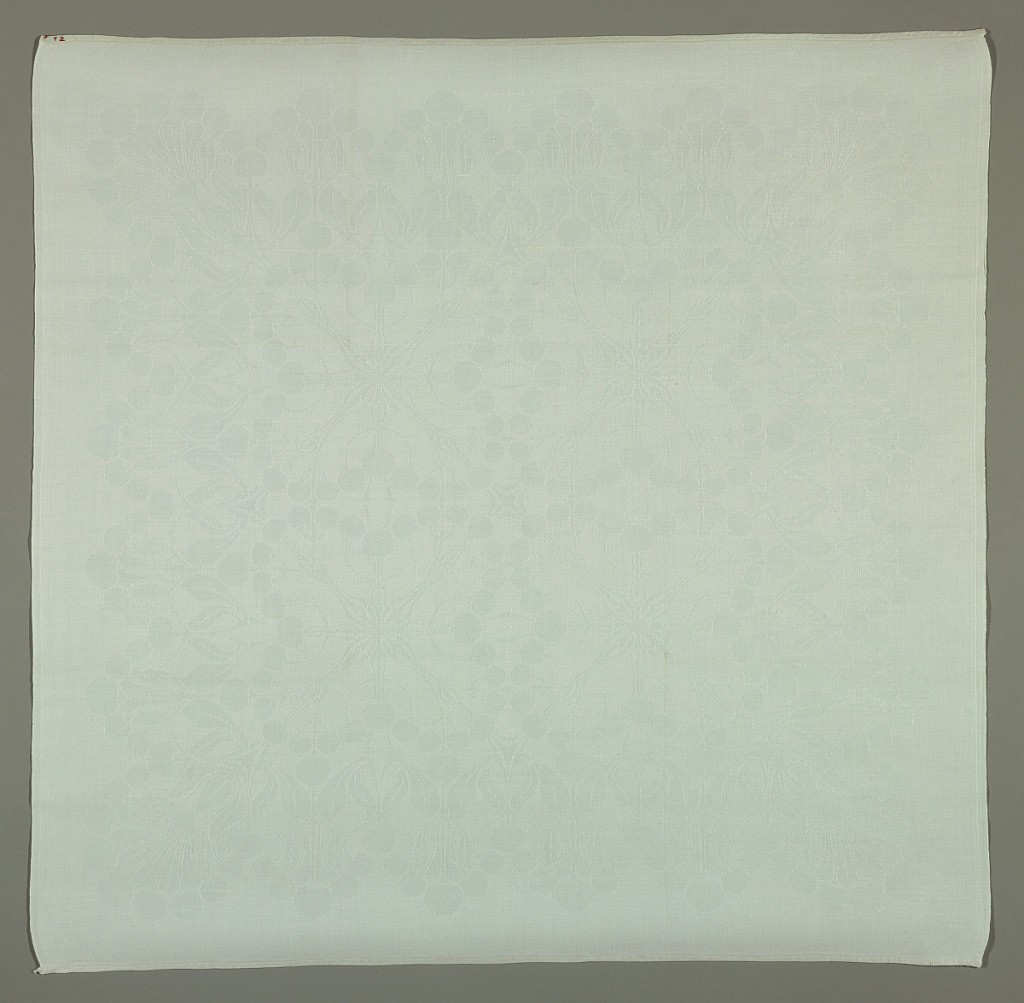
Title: Cherry: Design no. 600
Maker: Chris Lebeau, Dutch, 1875–1945
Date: before 1910
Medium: Material: linen (Quality no. 45) Technique: 4&1 satin damask
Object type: Napkin
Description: Field: Cherries within a diamond grid.
Border: Clusters of cherries.
"DV" in a cluster of cherries in each corner. Crudely embroidered mark on hem in one corner in red cotton.